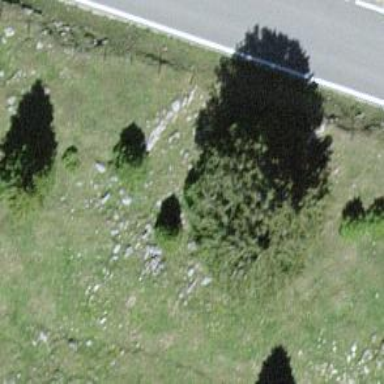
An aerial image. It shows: Needle-leaved tree in its natural environment.